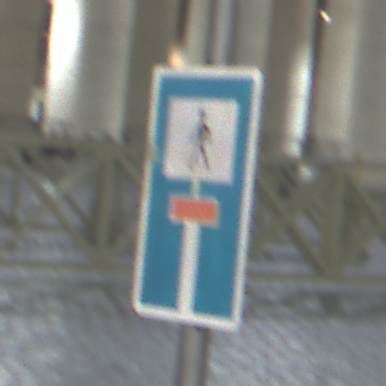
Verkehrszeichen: SackgasseFussgaengerDurchlaessig
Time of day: Night
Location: Outdoor (Urban)
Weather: PartlyCloudy
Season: NotSpecified
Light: Artificial